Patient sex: F
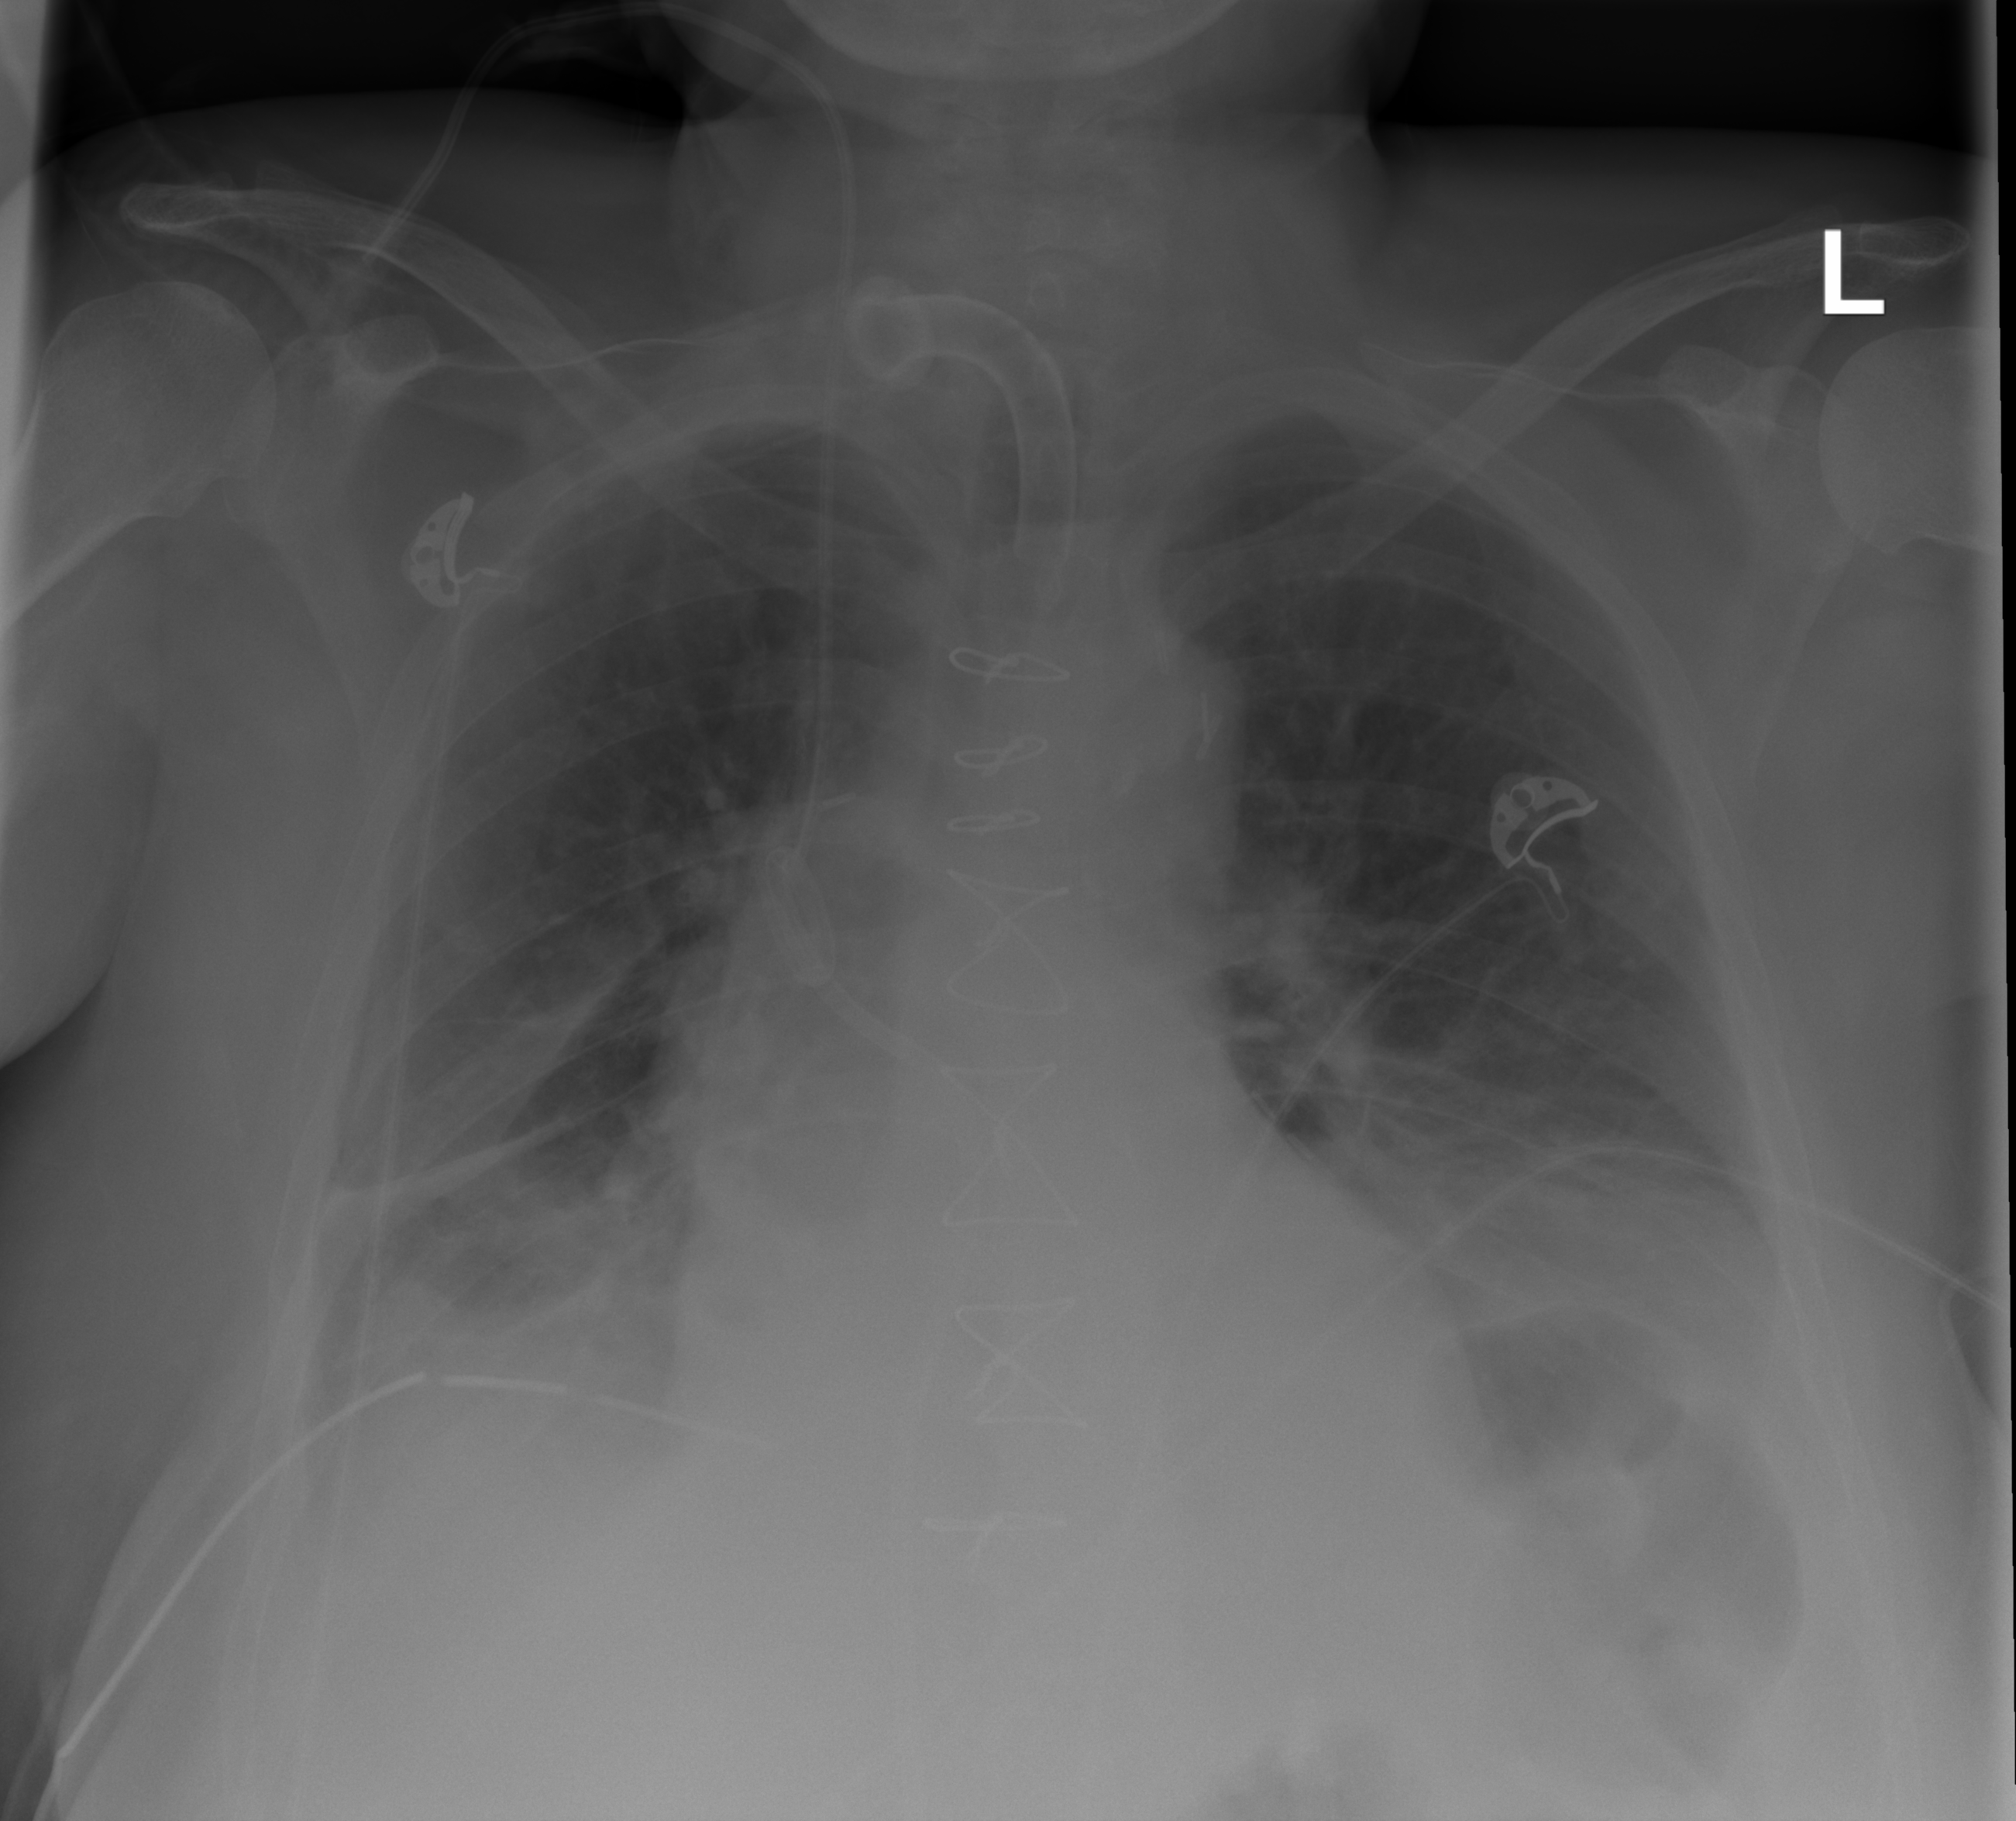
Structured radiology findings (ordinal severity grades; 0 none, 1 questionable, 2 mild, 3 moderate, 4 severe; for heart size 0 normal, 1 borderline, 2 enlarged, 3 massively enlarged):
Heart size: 0
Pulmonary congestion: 1
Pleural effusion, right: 2
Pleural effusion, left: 2
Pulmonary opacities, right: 0
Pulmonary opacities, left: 0
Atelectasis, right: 2
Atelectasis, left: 2